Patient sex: M
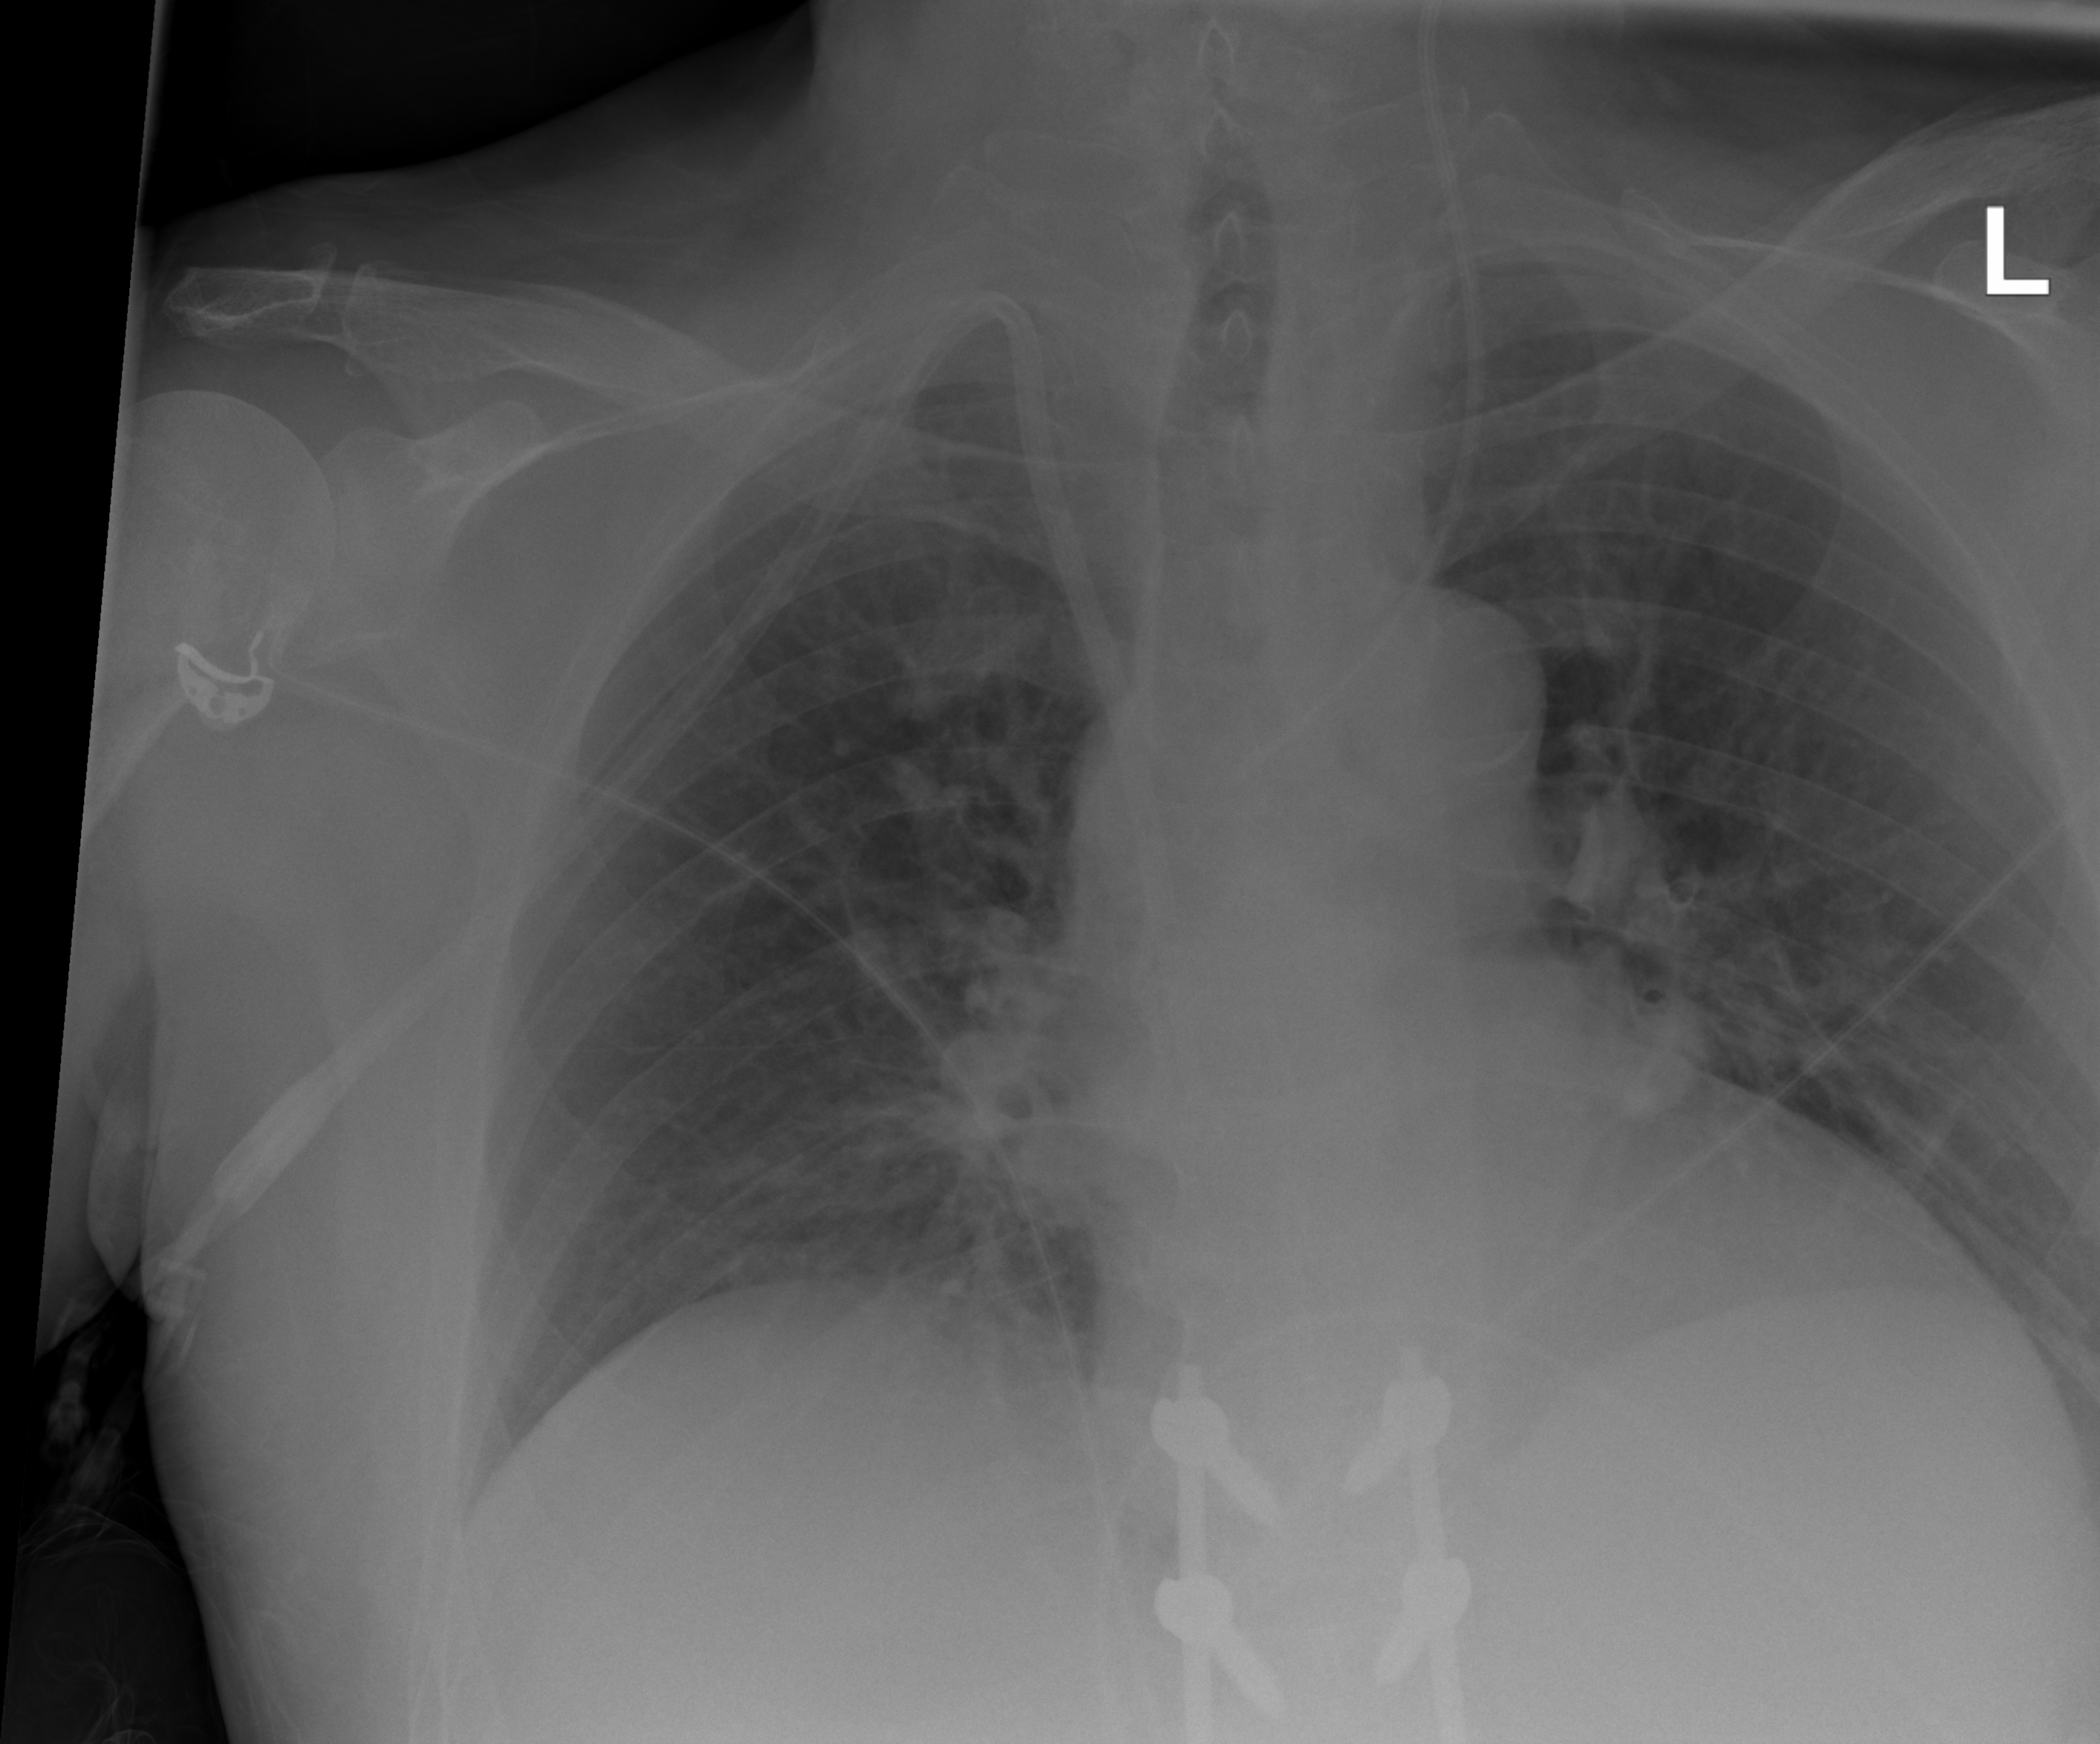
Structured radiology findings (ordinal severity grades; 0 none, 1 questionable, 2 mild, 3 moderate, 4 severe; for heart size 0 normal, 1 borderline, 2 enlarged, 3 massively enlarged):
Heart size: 2
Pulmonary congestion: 1
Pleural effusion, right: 0
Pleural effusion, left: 0
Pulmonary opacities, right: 0
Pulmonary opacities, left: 0
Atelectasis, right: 2
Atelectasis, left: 2